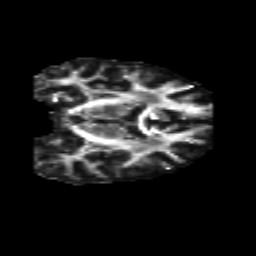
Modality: FA
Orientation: coronal
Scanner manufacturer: siemens
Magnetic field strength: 3 T
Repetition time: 6.8 s
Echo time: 0.093 s